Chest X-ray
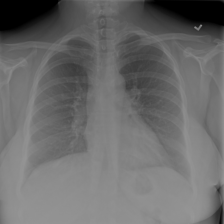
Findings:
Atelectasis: negative
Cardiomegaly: negative
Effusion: negative
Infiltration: negative
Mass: negative
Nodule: negative
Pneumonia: negative
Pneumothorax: negative
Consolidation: negative
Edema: negative
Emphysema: negative
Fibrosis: negative
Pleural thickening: negative
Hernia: negative